Question: I created a shared library with :
'File > New Project > Templates > Visual C++ > Cross Platform > Shared Library (Android, iOS)'
I got the following project structure by default :

The android project builds successfully. But the issue appears when I try to (the highlighted one on the screenshot).
Since a build agent is needed, I installed it on a Mac using <URL>.
I successfully paired Visual Studio with the Mac by going into 'Tools > Options > Cross Platform > C++ > iOS > Pairing'.
But I still get the following error :
> "Build agent request has failed, this client is not compatible with the paired build agent. Client version "1.3.0", build agent version "2.3.0". Supported build agent versions are: "2.0.0 - 2.2.0". Please update vcremote with "npm update vcremote", on the Mac."
On the Mac Terminal I get a similar error message :
> "Visual Studio is incompatible with the current version of this build agent. Please update vcremote using npm."
I did run the 'npm update vcremote' command, it is now up to date, but the error still shows up. Moreover it seems that the build agent version is too high regarding the client version.
What do you guys suggest ?
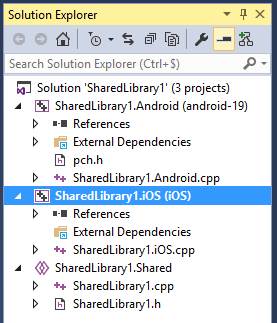
Answer: The problem was the version of <URL> and it finally worked. Here are the steps I followed to resolve my problem :
## Uninstall vcremote :
<URL>
'''
sudo npm -g uninstall vcremote --save
sudo npm -g uninstall vcremote-lib --save
'''
---
## Check which versions are available :
<URL>
If you don't specify a version number while installing a package the latest version is chosen by default. To check the available versions for a specific package <URL> run the following command :
'''
npm view vcremote versions
'''
---
## Reinstall a specific version of vcremote :
<URL>
I didn't want the last one (1.0.8), so I specified a prior version (1.0.6) while running the following command :
'''
sudo npm install -g --unsafe-perm vcremote@1.0.6
'''
...instead of using the following command provided in the <URL> :
'''
sudo npm install -g --unsafe-perm vcremote
'''
---
## And finally :
Now it's working fine because uses (while used ).